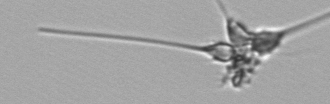
Label: Asterionellopsis_glacialis